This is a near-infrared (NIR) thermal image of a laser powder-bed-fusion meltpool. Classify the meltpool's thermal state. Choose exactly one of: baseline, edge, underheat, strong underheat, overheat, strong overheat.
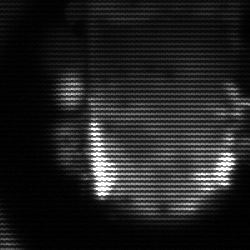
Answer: baseline